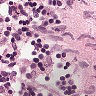
Metastatic tissue present: no